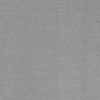
Atmospheric dust classification: dusty